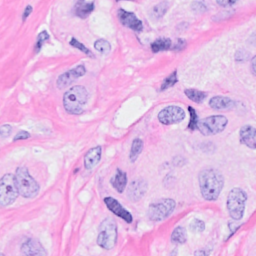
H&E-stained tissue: Breast